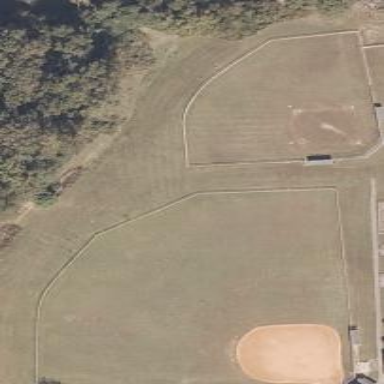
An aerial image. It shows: Baseball pitch for leisure land.